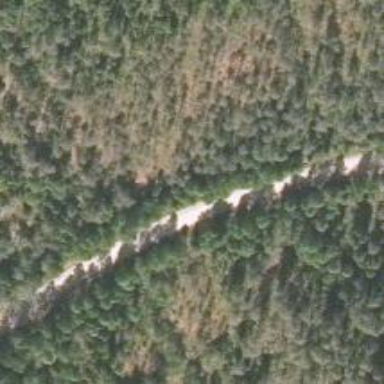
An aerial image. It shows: Unclassified road.